Question: I'm trying to put some content in an an div. For some reason the content it shown below the div instead of inside the div.
'''
.scrollme
{
height: 200px;
width: 300px;
overflow: auto;
border: 1px solid #666;
background-color: #ccc;
padding: 8px;
}
echo '<table width="100%">
<tr>
<td colspan="2" class="pulldown_top_table">'.$lang['logboek'].' <a href="#?w=700" rel="popup_add_log" class="poplight" title="'.$lang['form_add'].'"><img align="center" src="images/icon/new_sm.png" onClick='document.getElementById("ifr_7").src="dossier_add_log.php?id='.$q.'";' /></a></td>
</tr>
<div class="scrollme">';
while($row = mysql_fetch_array($res))
{
// maak style
if($row['soort'] == 'systeem' || $row['soort'] == 'folder')
{
$style = 'style="line-height: 10px; color: grey;"';
}
else
{
$style = 'style="line-height: 10px; color: black;"';
}
echo '<tr '.$style.' title="'.$row['naam'].' '.$row['updated_title'].'">
<td valign="top"width="35"><font size="1">'.$row['updated'].'</font></td>
<td><font size="1">'.nl2br($row['omschrijving']).'</font></td>';
echo '</tr>';
}
echo '</div>
</table>';
'''

parts of the generated html starts with:
'''
<table width="100%">
<tr>
<td colspan="2" class="pulldown_top_table"> <a href="#?w=700" rel="popup_add_log" class="poplight" title=""><img align="center" src="images/icon/new_sm.png" onClick='document.getElementById("ifr_7").src="dossier_add_log.php?id=256";' /></a></td>
</tr>
<div class="scrollme"><tr style="line-height: 10px; color: grey;" title="Mark Ruiter 30-06-2011 13:11">
<td valign="top"width="35"><font size="1">30-06</font></td>
<td><font size="1">Producten van product gekopieerd naar map subfolder 2</font></td></tr><tr style="line-height: 10px; color: grey;" title="Mark Ruiter 30-06-2011 12:41">
'''
And ends with:
'''
<td><font size="1">Dossier aangemaakt met:<br />
Klantreferente: 2119<br />
Bewerkingen: nvt<br />
Materiaal: S235<br />
Dikte: 1<br />
Attest: geen</font></td></tr></div>
</table>
'''
Please help.
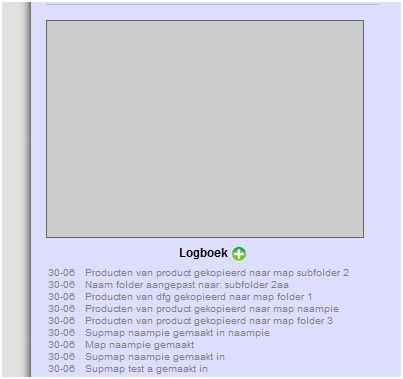
Answer: You cannot insert a DIV like that inside a table:
a table has tr (rows) and td(columns) so if you want to insert a DIV you have to place it inside the element
'''
<table><tr><td><div /></td></tr></table>
'''
OR
place the full table inside the DIV:
'''
<div><table>...</table></div>
'''